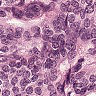
Metastatic tissue present: yes